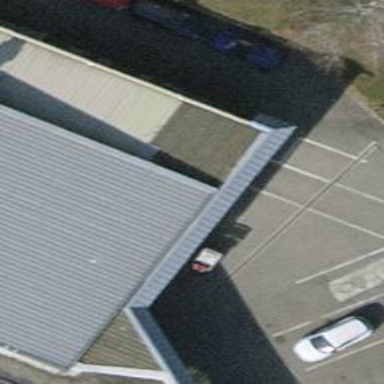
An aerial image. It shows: Car wash facility.